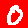
Digit: 0